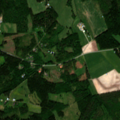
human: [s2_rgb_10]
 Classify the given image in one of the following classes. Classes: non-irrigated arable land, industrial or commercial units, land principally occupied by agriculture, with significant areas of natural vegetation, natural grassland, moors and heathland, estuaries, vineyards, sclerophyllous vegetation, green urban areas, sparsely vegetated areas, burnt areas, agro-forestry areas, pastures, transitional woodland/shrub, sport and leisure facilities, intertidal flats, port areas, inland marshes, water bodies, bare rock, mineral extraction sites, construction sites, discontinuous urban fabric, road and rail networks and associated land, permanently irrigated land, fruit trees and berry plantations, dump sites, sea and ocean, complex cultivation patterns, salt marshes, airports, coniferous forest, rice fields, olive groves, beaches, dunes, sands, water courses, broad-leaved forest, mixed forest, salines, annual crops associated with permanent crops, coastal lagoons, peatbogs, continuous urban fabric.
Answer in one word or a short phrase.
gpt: land principally occupied by agriculture, with significant areas of natural vegetation, broad-leaved forest, mixed forest